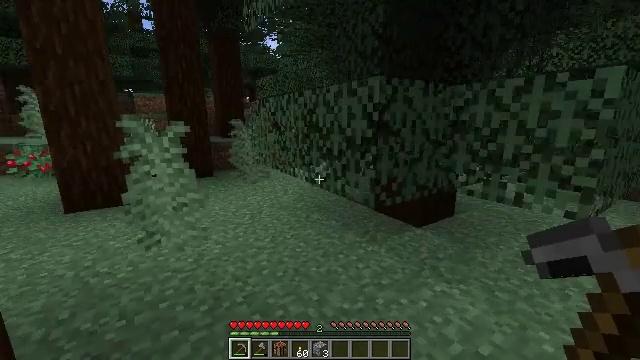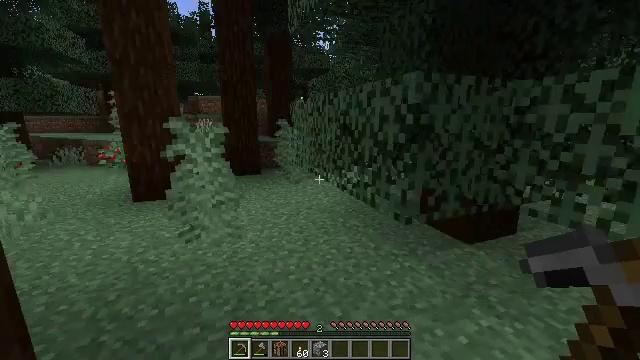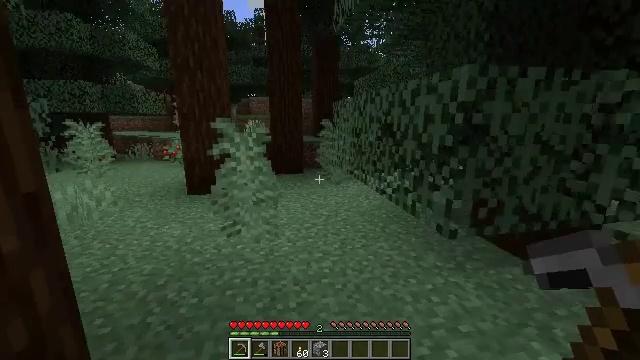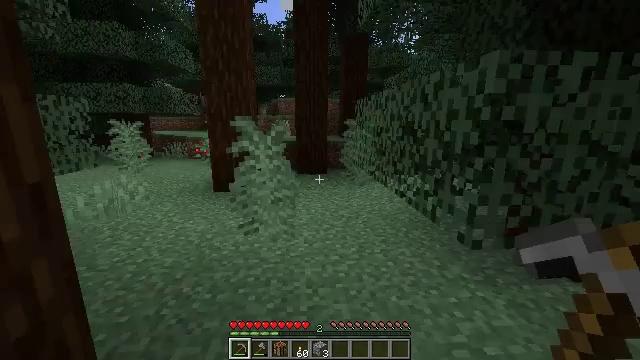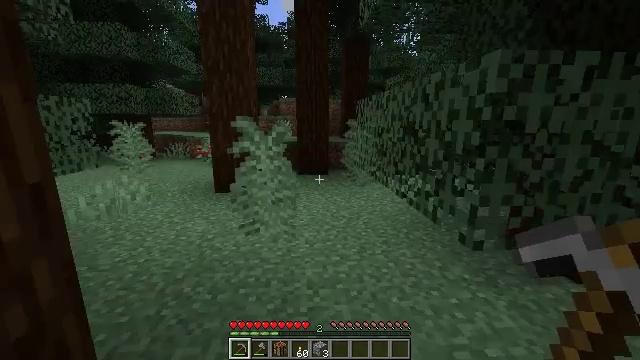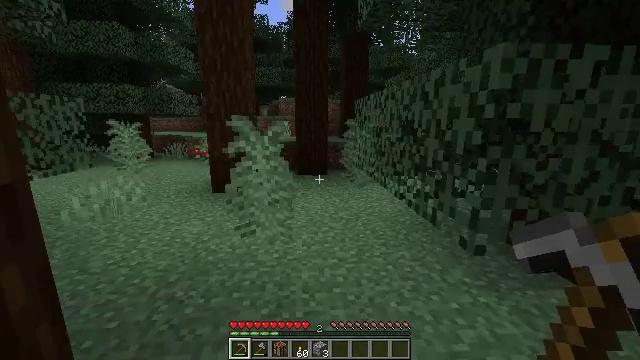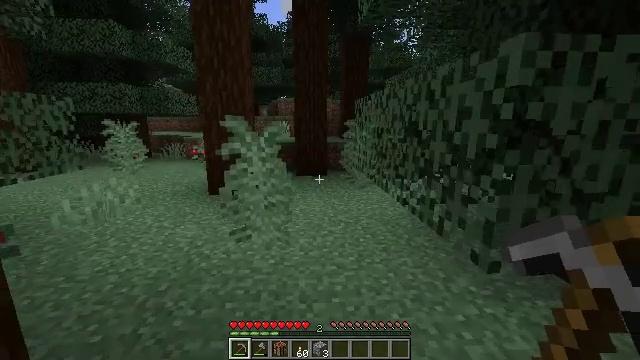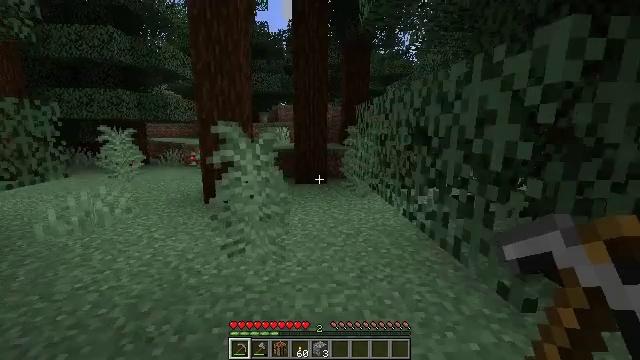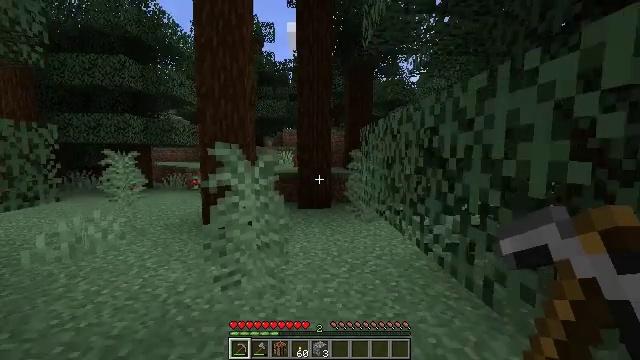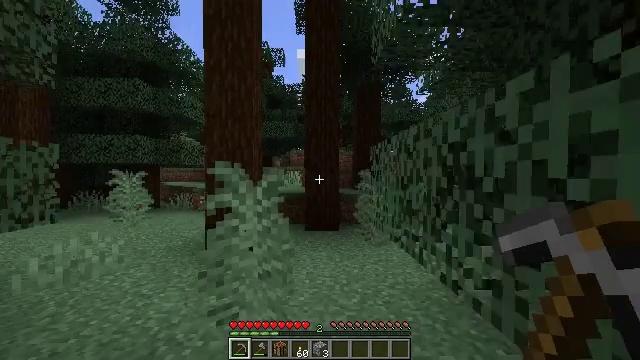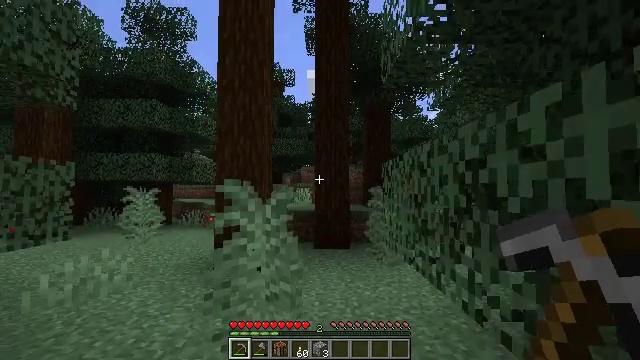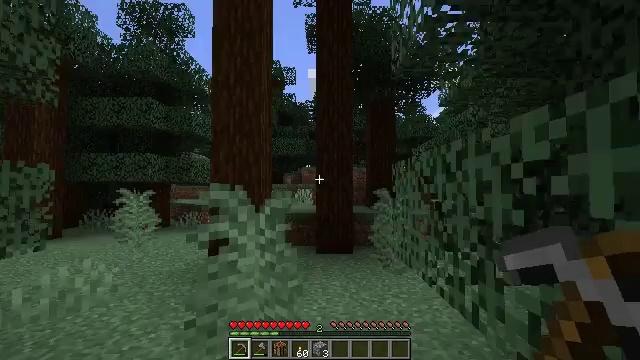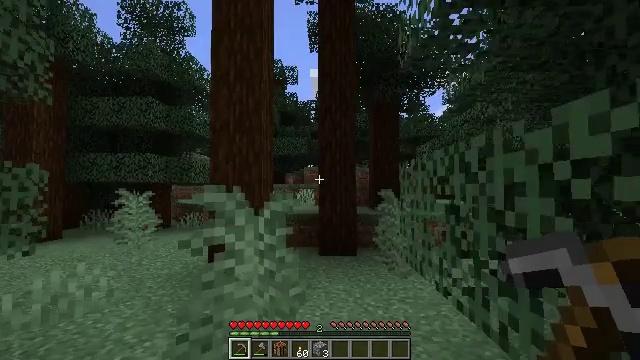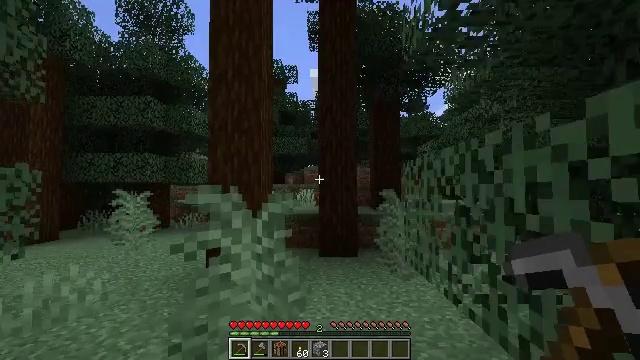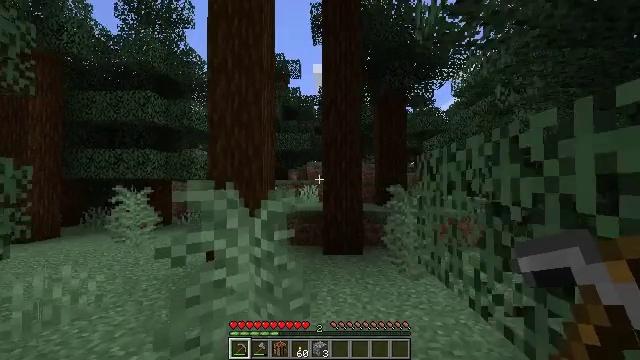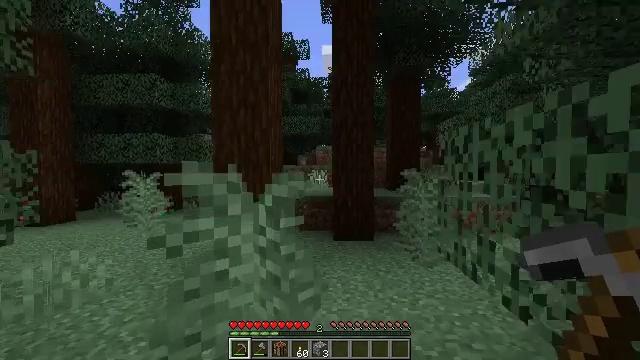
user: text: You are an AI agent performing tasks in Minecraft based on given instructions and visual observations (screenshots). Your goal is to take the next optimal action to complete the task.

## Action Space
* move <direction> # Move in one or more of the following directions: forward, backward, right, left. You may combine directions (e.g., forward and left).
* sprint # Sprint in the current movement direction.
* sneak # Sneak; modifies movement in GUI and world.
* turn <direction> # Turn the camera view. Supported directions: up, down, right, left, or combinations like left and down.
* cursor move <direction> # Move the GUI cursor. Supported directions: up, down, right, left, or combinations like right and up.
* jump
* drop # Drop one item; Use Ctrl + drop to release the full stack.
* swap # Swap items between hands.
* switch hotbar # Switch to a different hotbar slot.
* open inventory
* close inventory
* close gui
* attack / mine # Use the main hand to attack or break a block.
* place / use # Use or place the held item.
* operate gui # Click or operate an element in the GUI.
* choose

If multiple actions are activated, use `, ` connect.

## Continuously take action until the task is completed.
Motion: motion action
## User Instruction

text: Mine the large fern from the ground.
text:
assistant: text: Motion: move forward, turn left
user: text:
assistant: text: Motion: turn left
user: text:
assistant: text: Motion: turn left
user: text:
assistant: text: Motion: no_op
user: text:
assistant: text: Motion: move forward
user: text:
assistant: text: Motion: move forward
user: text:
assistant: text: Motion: move forward, turn up
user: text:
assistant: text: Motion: move forward, turn up
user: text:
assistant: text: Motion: move forward, turn left and up
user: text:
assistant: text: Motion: move forward, turn left and up
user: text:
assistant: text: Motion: move forward
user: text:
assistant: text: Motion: move forward
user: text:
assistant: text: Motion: move forward
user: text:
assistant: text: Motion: move forward
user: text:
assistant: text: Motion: move forward, turn left and down
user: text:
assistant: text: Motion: move forward, turn left and down
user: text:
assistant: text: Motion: turn left and down
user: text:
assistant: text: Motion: turn left and down, attack / mine
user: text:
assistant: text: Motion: turn left and down, attack / mine
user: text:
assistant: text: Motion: attack / mine
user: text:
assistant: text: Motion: attack / mine
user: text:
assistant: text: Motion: attack / mine
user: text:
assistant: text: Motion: no_op